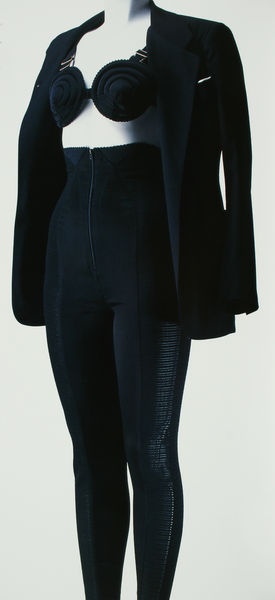
Titel: Jacke, Büstenhalter und Hose
Künstler: Jean-Paul Gaultier
Standort: Kyoto (Japan)
Institution: Kyoto Costume Institute
Schlagwörter: frau, kleid, schwarz, weiss, mode, anzug, hose, jacke, kostüm, taille, spitz, jackett, foto, eng, puppe, strumpfhose, madonna, träger, blazer, reissverschluss, büstenhalter, outfit